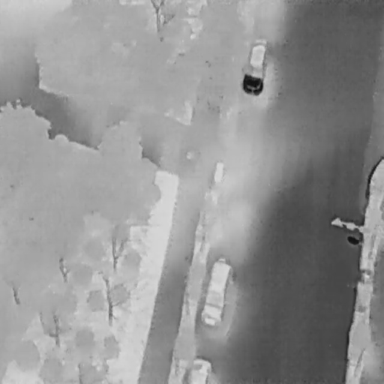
There are three Cars in the infrared image.